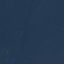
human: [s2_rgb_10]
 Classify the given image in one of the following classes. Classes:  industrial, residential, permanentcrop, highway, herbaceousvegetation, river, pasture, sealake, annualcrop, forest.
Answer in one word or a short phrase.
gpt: SeaLake